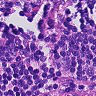
Metastatic tissue present: no